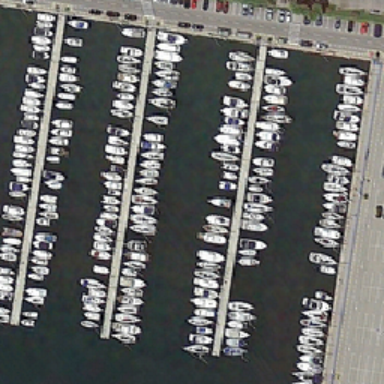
Many small black fish are in the pond .